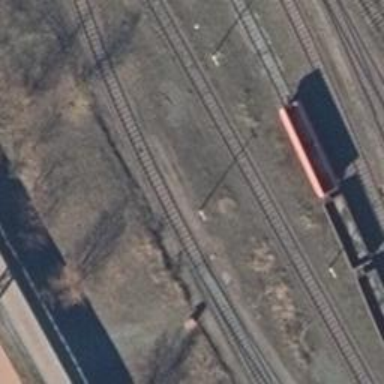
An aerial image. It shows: Railway switch.